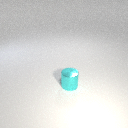
small cyan metal cylinder